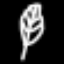
Label: leaf